Question: I've search around and tried several ways to change the Actionbar Tab text style.

I would like the bigger text size for that "NOW SHOWING" text.
Here's my Theme.
'''
<style name="Theme.Tabtheme" parent="@style/Theme.AppCompat.Light.DarkActionBar">
<item name="actionBarItemBackground">@drawable/selectable_background_tabtheme</item>
<item name="popupMenuStyle">@style/PopupMenu.Tabtheme</item>
<item name="dropDownListViewStyle">@style/DropDownListView.Tabtheme</item>
<item name="actionBarTabStyle">@style/ActionBarTabStyle.Tabtheme</item>
<item name="android:actionBarTabTextStyle">@style/ActionBarTabTextStyle.Tabtheme</item>
<item name="actionBarTabTextStyle">@style/ActionBarTabTextStyle.Tabtheme</item>
<item name="actionDropDownStyle">@style/DropDownNav.Tabtheme</item>
<item name="actionBarStyle">@style/ActionBar.Solid.Tabtheme</item>
<item name="actionModeBackground">@drawable/cab_background_top_tabtheme</item>
<item name="actionModeSplitBackground">@drawable/cab_background_bottom_tabtheme</item>
<item name="actionModeCloseButtonStyle">@style/ActionButton.CloseMode.Tabtheme</item>
<!-- Light.DarkActionBar specific -->
<item name="actionBarWidgetTheme">@style/Theme.Tabtheme.Widget</item>
</style>
<style name="ActionBarTabTextStyle.Tabtheme" parent="Widget.AppCompat.Base.ActionBar.TabText">
<item name="android:textSize">18sp</item>
</style>
'''
What am I doing wrong ?
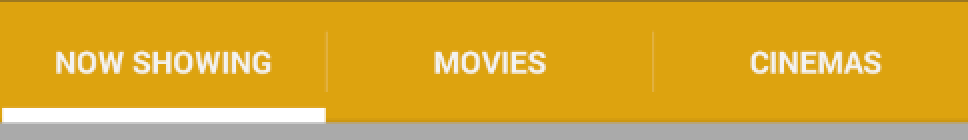
Answer: This works for me . I am able to change the text size and color. Try removing the 'actionBarWidgetTheme'
'''
<style name="Theme.Tabtheme" parent="@style/Theme.AppCompat.Light.DarkActionBar">
<item name="android:actionBarTabTextStyle">@style/ActionBarTabTextStyle.Tabtheme</item>
<item name="actionBarTabTextStyle">@style/ActionBarTabTextStyle.Tabtheme</item>
</style>
<style name="ActionBarTabTextStyle.Tabtheme" parent="Widget.AppCompat.Base.ActionBar.TabText">
<item name="android:textSize">18sp</item>
<item name="android:textColor">@color/Red</item>
</style>
'''